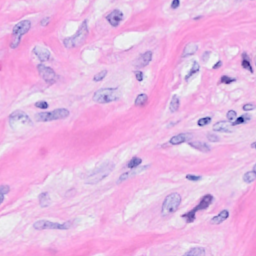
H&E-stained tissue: Breast